Question: I just started with Android and I'm doing a simple app that I want to look like this:
'''
-------------------------------------------
| | | |
| T A B | T A B | T A B |
| SELECTED | | |
|-----------------------------------------|
| |
| VIEW FLIP CONTENT |
| |
| |
| |
| |
| |
| |
| |
| |
-------------------------------------------
'''
That is, I have some tabs and each one has a view flip component. Which enables them to have internal "tabs". The problem is that with this configuration I have to run everything on a single Activity! Also, my layout is getting huge (see image attached). How can I solve this mess? Run each tab as a single activity?

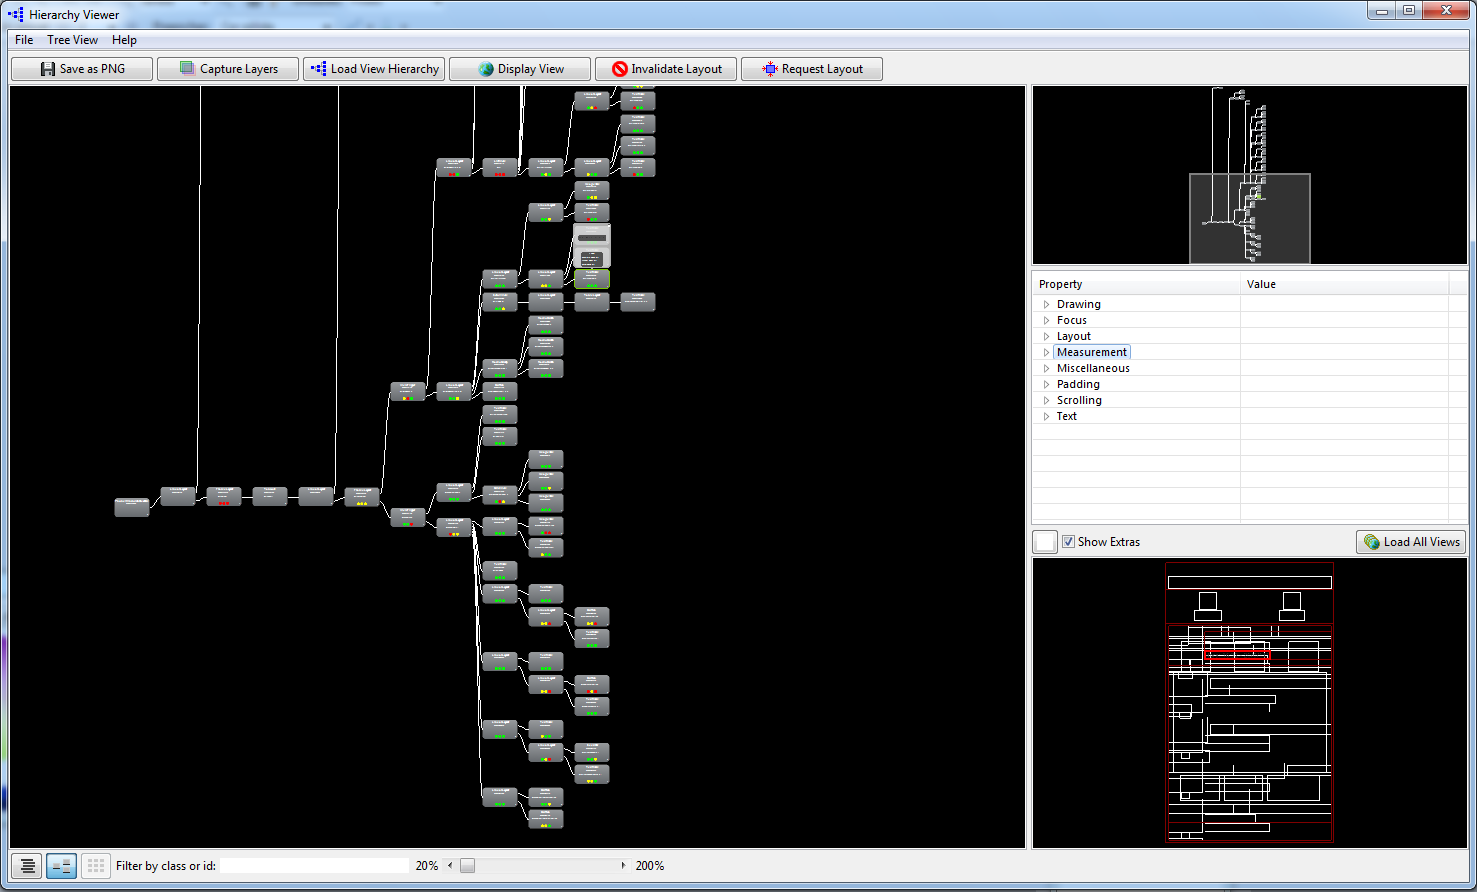
Answer: It is possible to put all your tabs in different Activities. Create simple layout for your parent Activity, something like this:
'''
<?xml version="1.0" encoding="utf-8"?>
<TabHost xmlns:android="http://schemas.android.com/apk/res/android"
android:id="@android:id/tabhost"
android:layout_width="fill_parent"
android:layout_height="fill_parent">
<LinearLayout
android:orientation="vertical"
android:layout_width="fill_parent"
android:layout_height="fill_parent"
android:padding="5dp">
<FrameLayout
android:id="@android:id/tabcontent"
android:layout_width="fill_parent"
android:layout_height="fill_parent"
android:layout_weight="1" />
<TabWidget
android:id="@android:id/tabs"
android:layout_width="fill_parent"
android:layout_height="wrap_content" />
</LinearLayout>
</TabHost>
'''
Now you have created the tab layout you want, now its time to fill your tabs with the Activities you want. This is done in the onCreate method of you TabActivity.
'''
public class MyTabActivity extends TabActivity {
public void onCreate(Bundle savedInstanceState) {
super.onCreate(savedInstanceState);
setContentView(R.layout.main);
Resources res = getResources(); // Resource object to get Drawables
TabHost tabHost = getTabHost(); // The activity TabHost
TabHost.TabSpec spec; // Resusable TabSpec for each tab
Intent intent; // Reusable Intent for each tab
// Create an Intent to launch an Activity for the tab (to be reused)
intent = new Intent().setClass(this, YourFirstActivity.class);
// Initialize a TabSpec for each tab and add it to the TabHost
spec = tabHost.newTabSpec("NameOfSpec").setIndicator("TabText1"),null).setContent(intent);
tabHost.addTab(spec);
intent = new Intent().setClass(this, YourSecondActivity.class);
spec = tabHost.newTabSpec("NameOfSpec2").setIndicator("TabText2",null).setContent(intent);
tabHost.addTab(spec);
tabHost.setCurrentTab(0);
}
}
'''
This is it, now you have a tabhost with 2 tabs in it, to add more just keep adding more tabhosts. And ofcourse you need to change the text for each tab, and fill in your own activities instead of "YourFirstActivity" and "YourSecondActivity".
For a tutorial, take a look here: <URL>